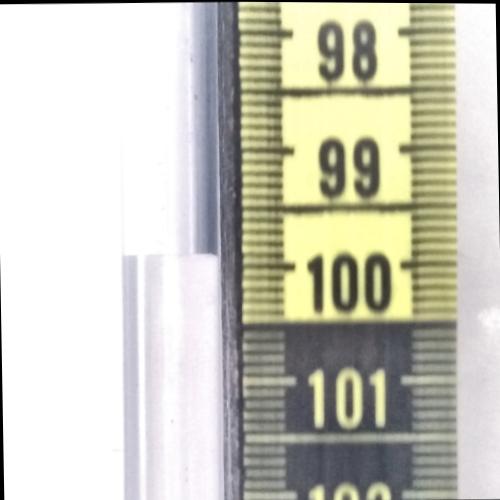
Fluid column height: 99.9 cm